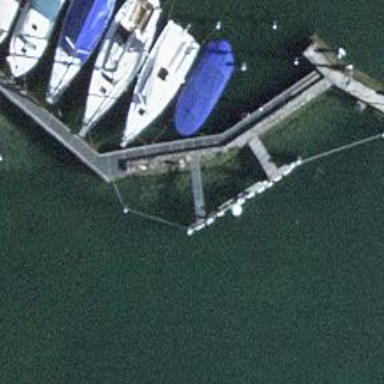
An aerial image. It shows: Breakwater structure.